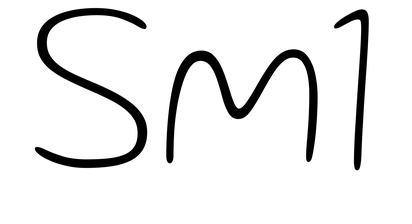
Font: Gluten_Thin